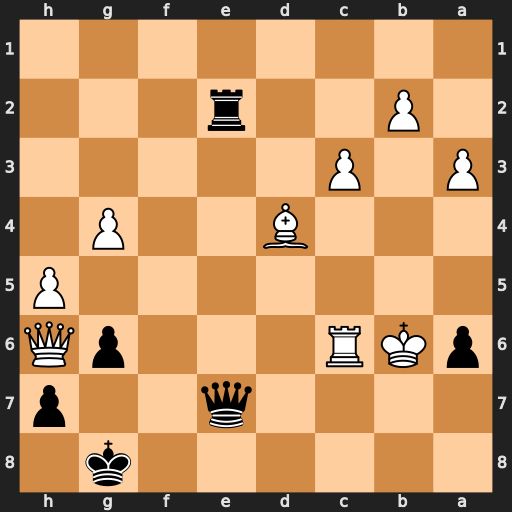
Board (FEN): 6k1/4q2p/pKR3pQ/7P/3B2P1/P1P5/1P2r3/8
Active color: b
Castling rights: -
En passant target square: -
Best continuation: Rxb2+ Ka5 Qxa3#